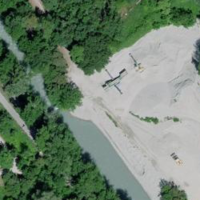
EUNIS habitat code: 24
Species observed at this site:
Chelidonium majus